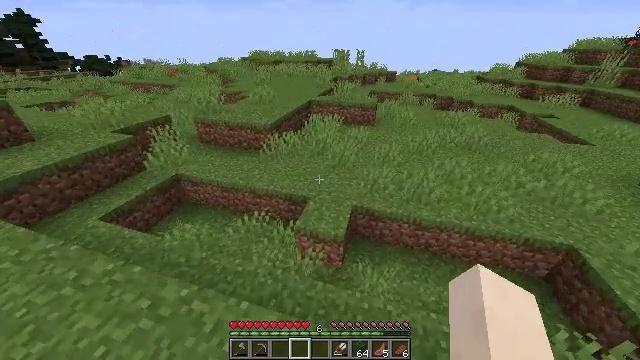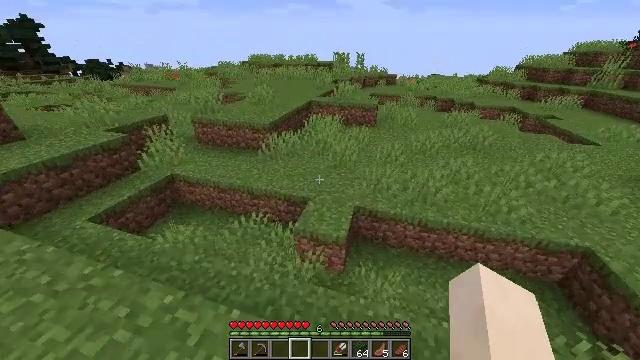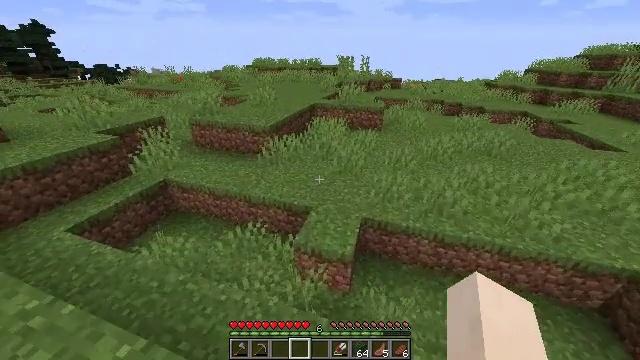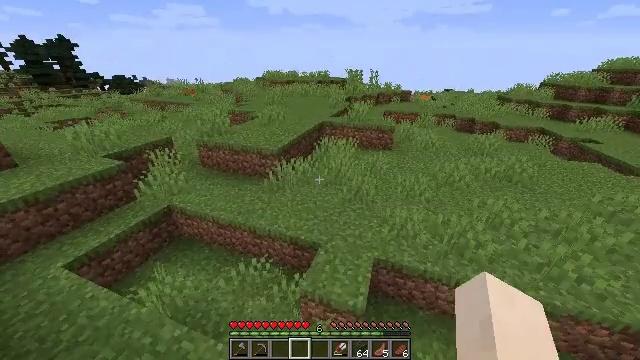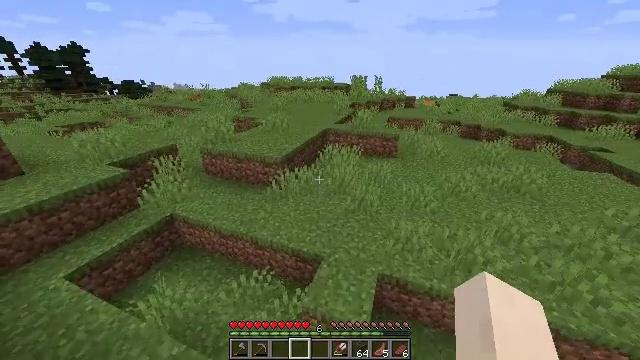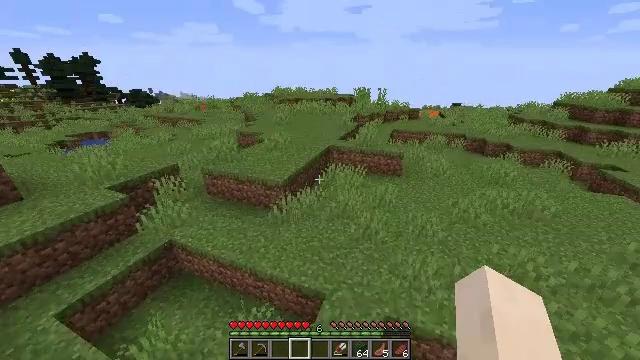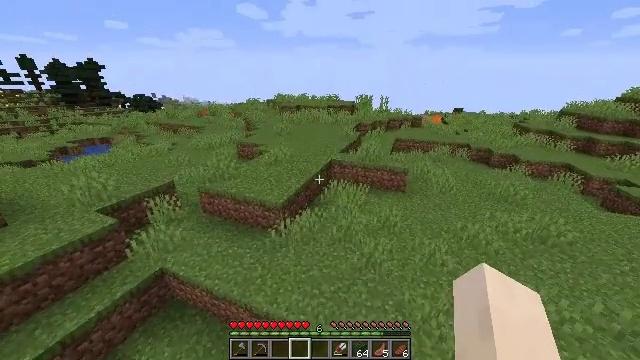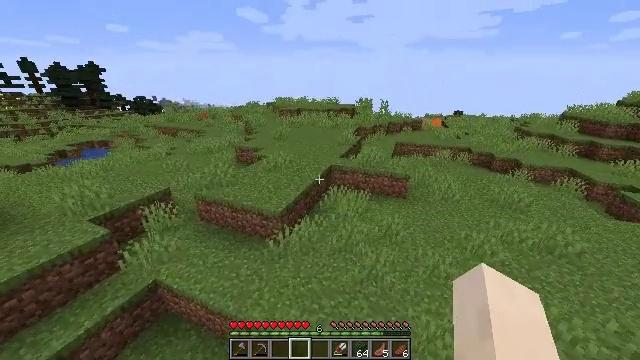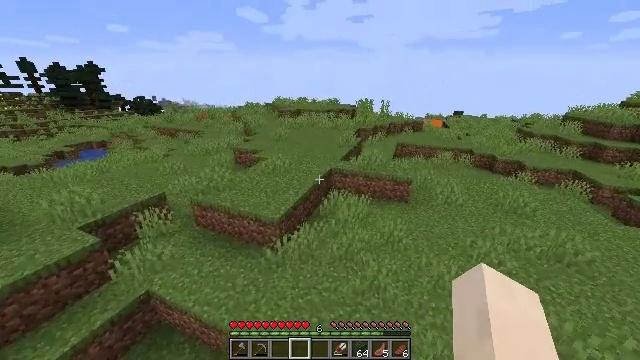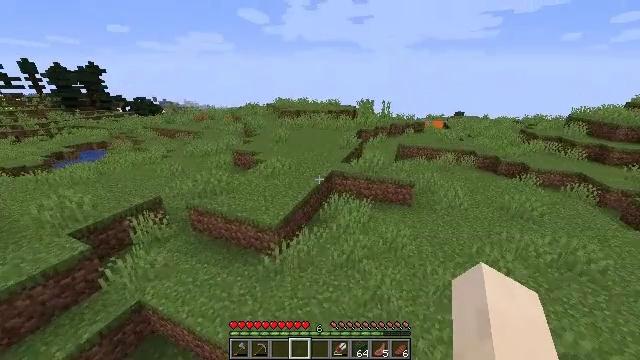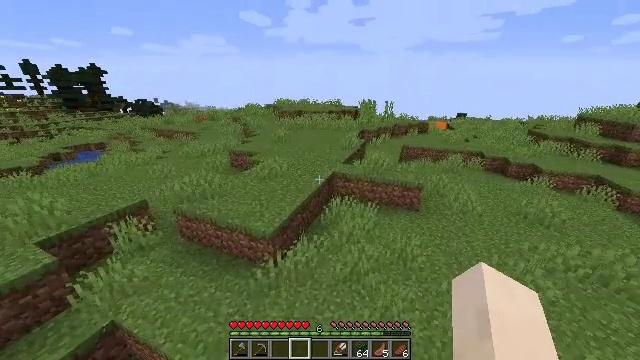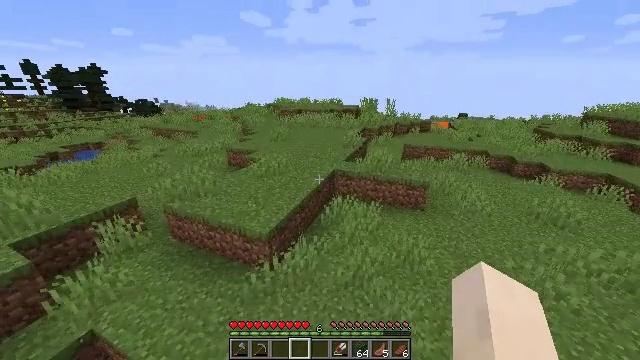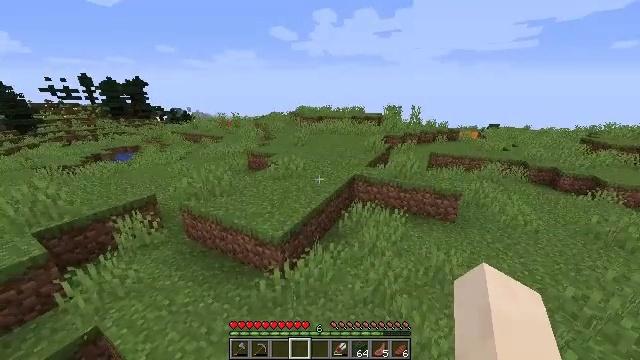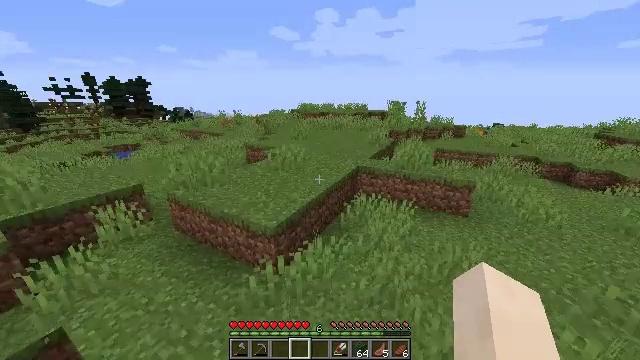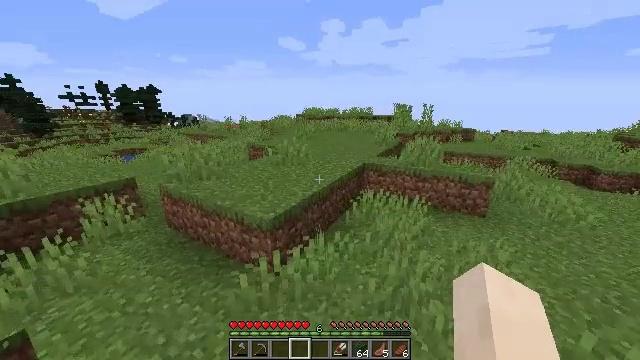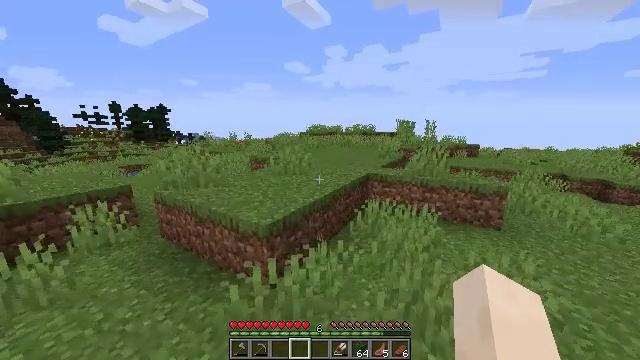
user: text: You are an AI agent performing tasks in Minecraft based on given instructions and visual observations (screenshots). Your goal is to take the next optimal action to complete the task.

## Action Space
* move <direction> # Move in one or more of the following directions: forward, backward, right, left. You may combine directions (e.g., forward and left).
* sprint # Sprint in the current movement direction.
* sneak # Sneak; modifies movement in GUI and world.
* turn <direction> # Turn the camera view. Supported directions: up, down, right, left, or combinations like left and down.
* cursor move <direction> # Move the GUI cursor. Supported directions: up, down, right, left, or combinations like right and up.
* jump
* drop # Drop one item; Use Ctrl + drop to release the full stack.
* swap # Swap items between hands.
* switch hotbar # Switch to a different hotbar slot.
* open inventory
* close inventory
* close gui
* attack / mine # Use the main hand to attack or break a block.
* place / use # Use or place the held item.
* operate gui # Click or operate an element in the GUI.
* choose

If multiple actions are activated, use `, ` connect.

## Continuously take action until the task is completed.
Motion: motion action
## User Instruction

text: Make a white carpet on the crafting table.
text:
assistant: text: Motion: move forward, sprint, turn up
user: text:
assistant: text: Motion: move forward, sprint, turn up
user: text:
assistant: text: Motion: move forward, sprint, turn left and up, jump
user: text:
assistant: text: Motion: move forward, sprint, turn left and up, jump
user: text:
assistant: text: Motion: move forward, sprint, turn up, jump
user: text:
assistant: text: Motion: move forward, sprint, jump
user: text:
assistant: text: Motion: move forward, sprint, jump
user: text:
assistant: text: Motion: move forward, sprint, jump
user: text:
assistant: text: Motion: move forward, sprint, jump
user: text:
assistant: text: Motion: move forward, sprint
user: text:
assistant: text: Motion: move forward, sprint
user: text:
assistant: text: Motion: move forward, sprint, turn left and up
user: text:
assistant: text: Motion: move forward, sprint
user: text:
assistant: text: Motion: move forward, sprint, turn left and up
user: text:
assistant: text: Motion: move forward, sprint, turn up
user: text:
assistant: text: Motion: move forward, sprint
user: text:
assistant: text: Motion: move forward, sprint
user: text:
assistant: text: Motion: move forward, sprint
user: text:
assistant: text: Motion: move forward, sprint
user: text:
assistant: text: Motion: move forward, sprint
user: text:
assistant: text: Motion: move forward, sprint
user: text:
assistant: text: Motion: move forward, sprint
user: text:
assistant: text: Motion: move forward, sprint, jump
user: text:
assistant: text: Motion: move forward, sprint, jump
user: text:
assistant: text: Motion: move forward, sprint, jump
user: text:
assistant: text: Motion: move forward, sprint, jump
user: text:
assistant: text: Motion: move forward, sprint, jump
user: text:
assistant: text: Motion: move forward, sprint, jump
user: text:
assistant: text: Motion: move forward, sprint, jump
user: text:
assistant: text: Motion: move forward, sprint, jump